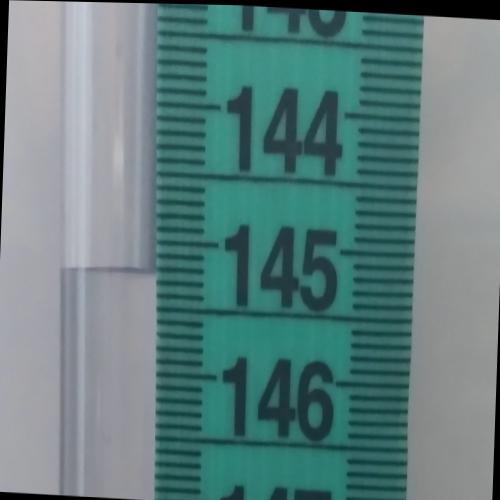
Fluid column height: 145.2 cm